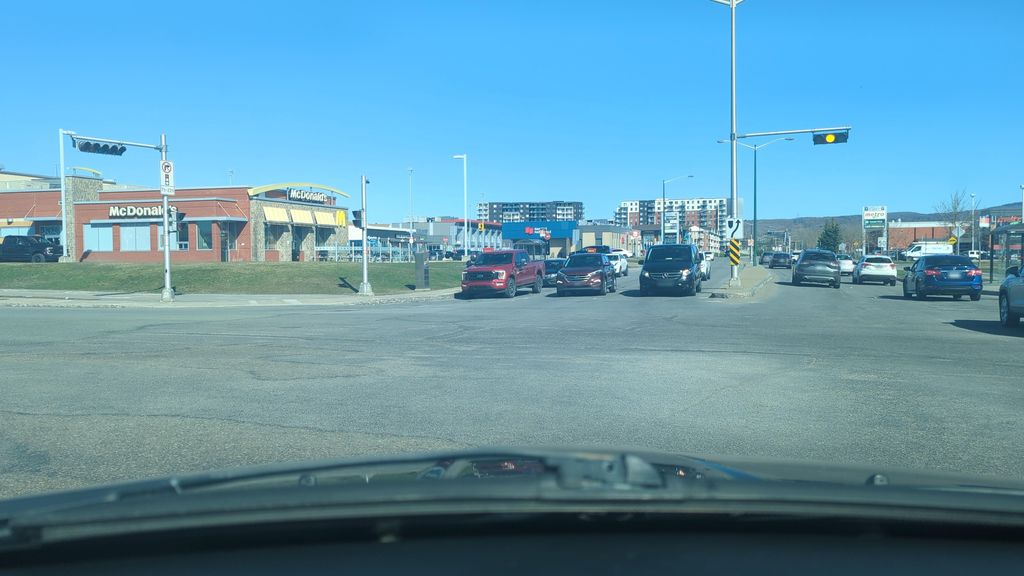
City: quebec_city